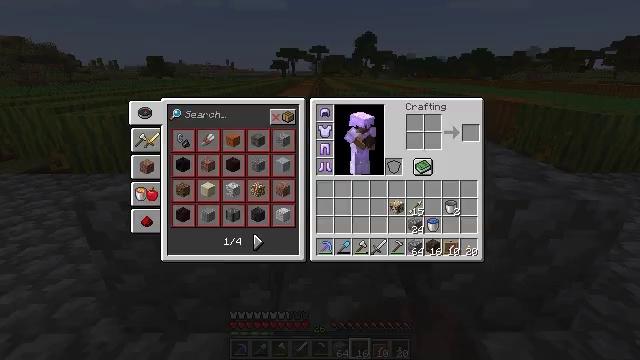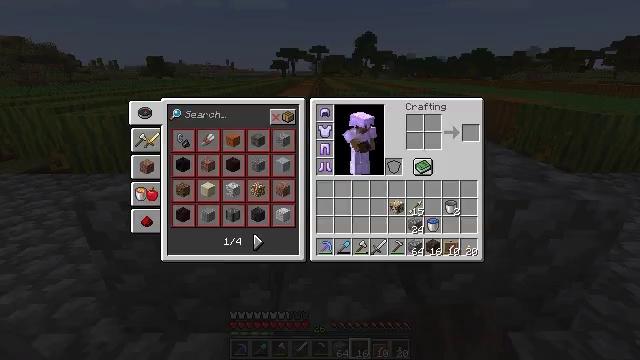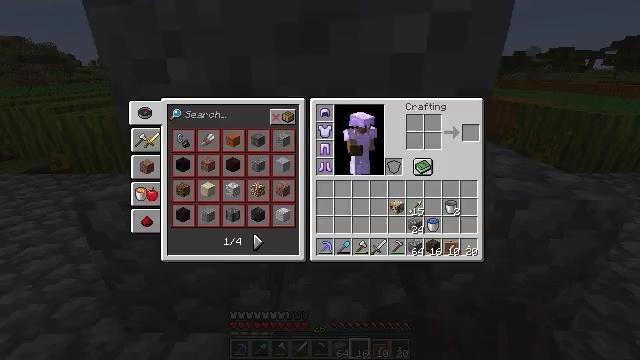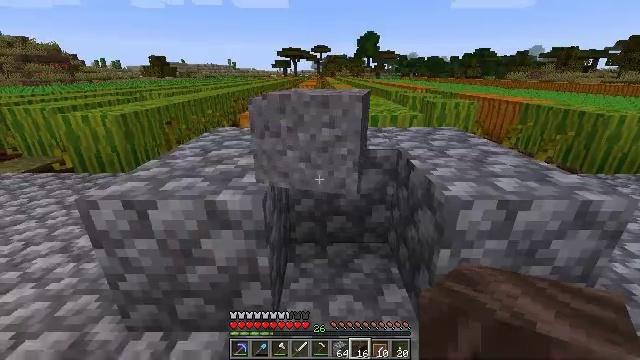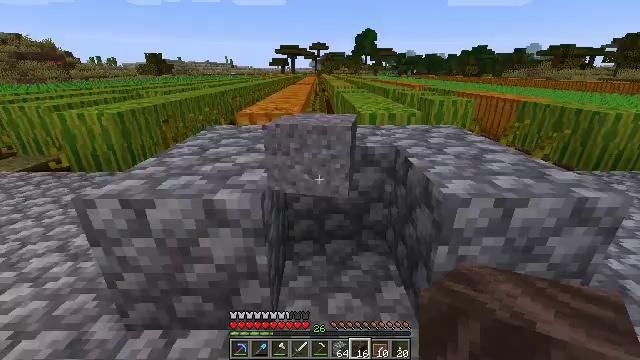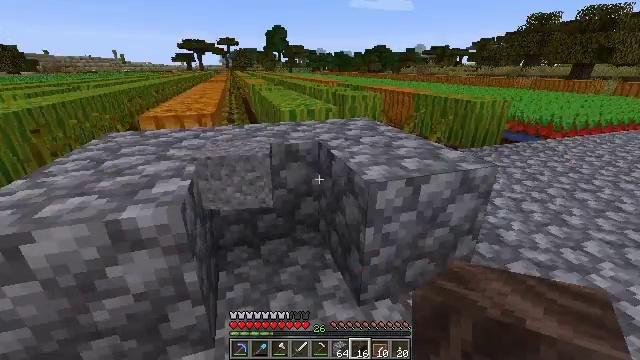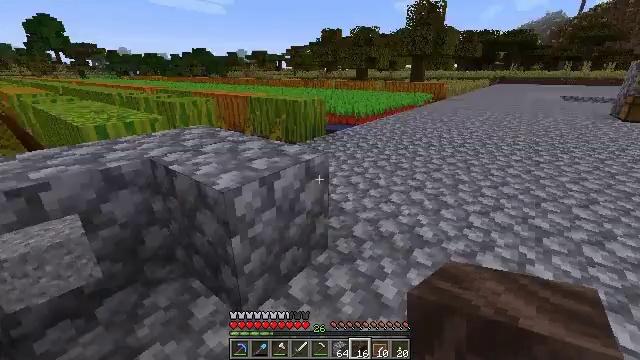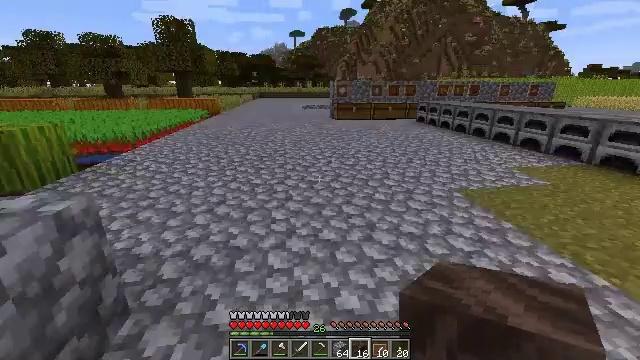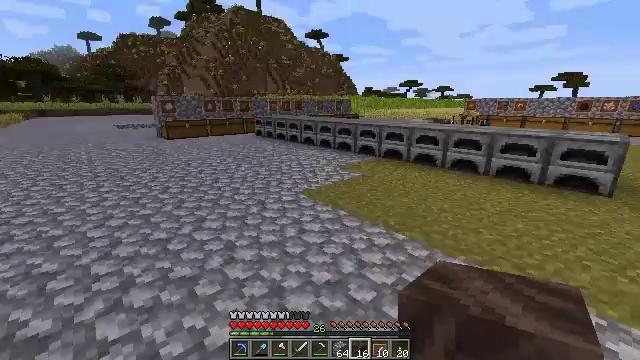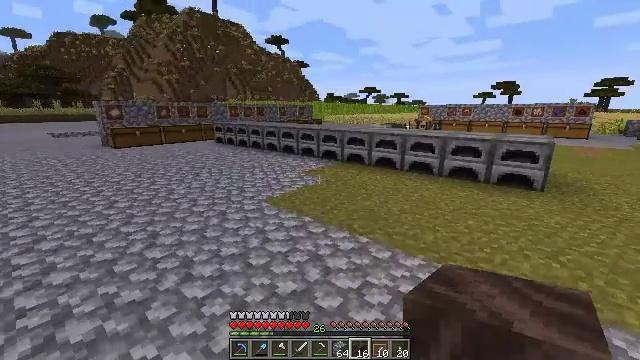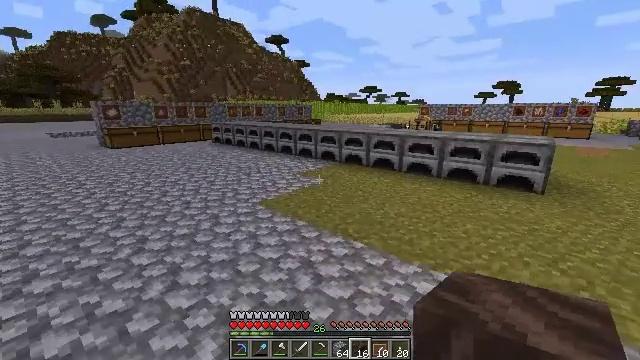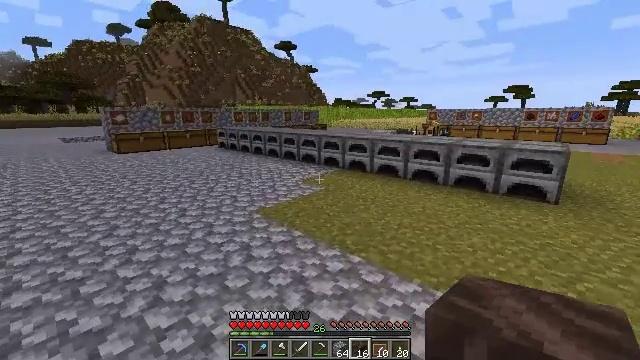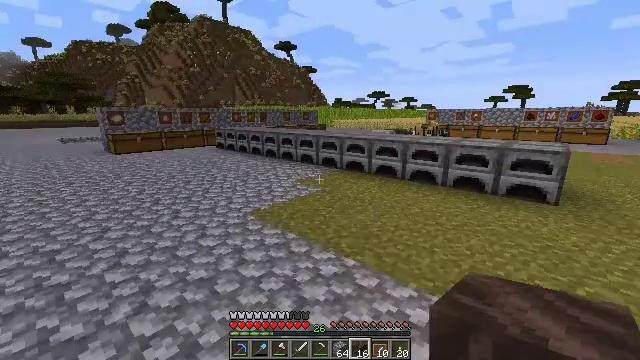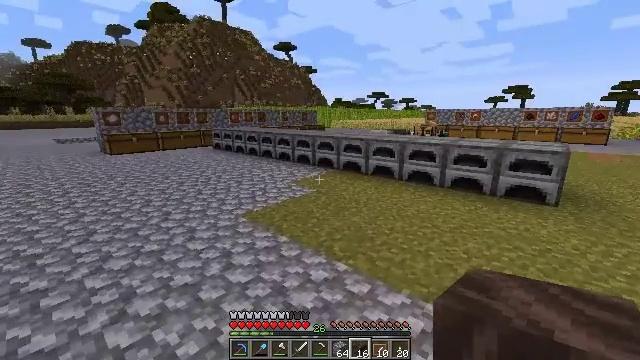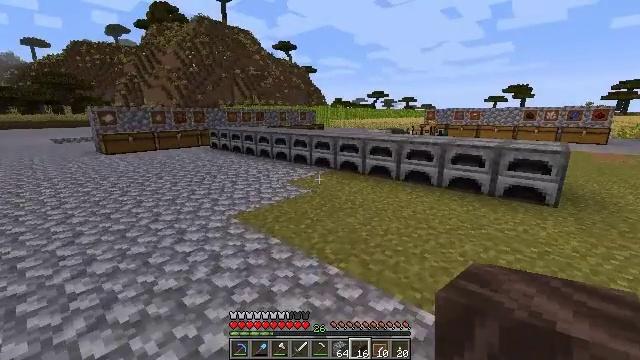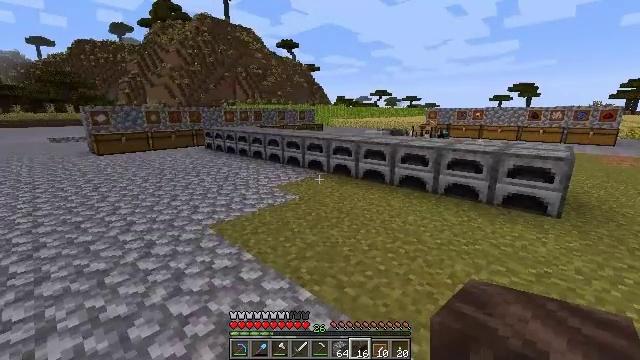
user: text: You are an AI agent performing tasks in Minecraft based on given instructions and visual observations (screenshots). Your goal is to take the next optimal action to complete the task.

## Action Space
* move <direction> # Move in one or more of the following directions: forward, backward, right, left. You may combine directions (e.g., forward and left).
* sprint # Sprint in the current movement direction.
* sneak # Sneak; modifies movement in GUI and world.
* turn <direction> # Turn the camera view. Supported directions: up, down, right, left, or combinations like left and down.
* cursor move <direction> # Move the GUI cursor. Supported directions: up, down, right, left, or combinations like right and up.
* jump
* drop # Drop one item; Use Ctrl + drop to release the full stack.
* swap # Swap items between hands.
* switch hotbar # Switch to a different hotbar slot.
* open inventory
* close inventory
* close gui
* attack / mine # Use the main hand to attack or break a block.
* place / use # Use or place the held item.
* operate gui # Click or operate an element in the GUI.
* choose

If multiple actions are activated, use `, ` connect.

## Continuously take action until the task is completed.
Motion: motion action
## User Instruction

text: Gather the acacia wall sign.
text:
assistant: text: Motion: open gui
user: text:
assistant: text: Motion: no_op
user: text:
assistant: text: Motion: no_op
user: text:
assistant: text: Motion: close gui
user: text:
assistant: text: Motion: turn right
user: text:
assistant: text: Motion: turn right
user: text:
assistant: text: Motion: turn right and up
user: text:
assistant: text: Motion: turn right and up
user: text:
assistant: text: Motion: move forward and move right, turn right and up
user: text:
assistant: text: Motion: move forward and move right
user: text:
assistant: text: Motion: move forward and move right, turn left and up
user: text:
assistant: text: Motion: move forward and move right
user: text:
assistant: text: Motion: move forward and move right
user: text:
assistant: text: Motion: move forward and move right
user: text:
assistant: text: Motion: move forward and move right, sprint
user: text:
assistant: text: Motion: move forward and move right, sprint
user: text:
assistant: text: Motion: move forward and move right, sprint
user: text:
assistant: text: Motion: move forward and move right, sprint
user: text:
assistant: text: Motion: move forward and move right, sprint, turn right
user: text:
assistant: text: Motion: move forward and move right, sprint, turn right
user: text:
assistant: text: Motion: move forward and move right, sprint, turn right
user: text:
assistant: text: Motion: move forward and move right, sprint
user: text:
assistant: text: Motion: move forward and move right, sprint
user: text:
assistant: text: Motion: move forward and move right, sprint
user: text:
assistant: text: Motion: move forward and move right, sprint
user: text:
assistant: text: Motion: move forward and move right, sprint
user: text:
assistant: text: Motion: move forward and move right, sprint
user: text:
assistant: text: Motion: move forward and move right, sprint, turn left
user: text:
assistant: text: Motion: move forward, sprint, turn left
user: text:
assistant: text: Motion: move forward, sprint, turn left